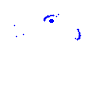
Particle: kaon